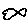
Label: fish